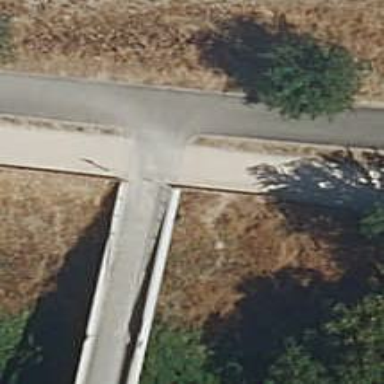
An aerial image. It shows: Concrete cycleway track with grade 2 surface.